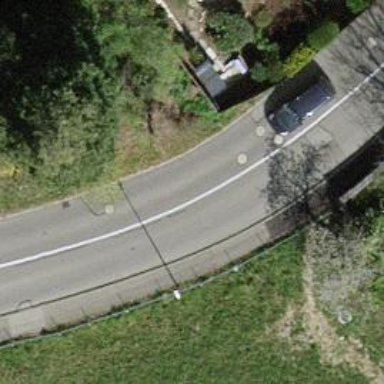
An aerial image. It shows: Residential road with asphalt surface and lane markings. There is sidewalk on the left side with asphalt surface.